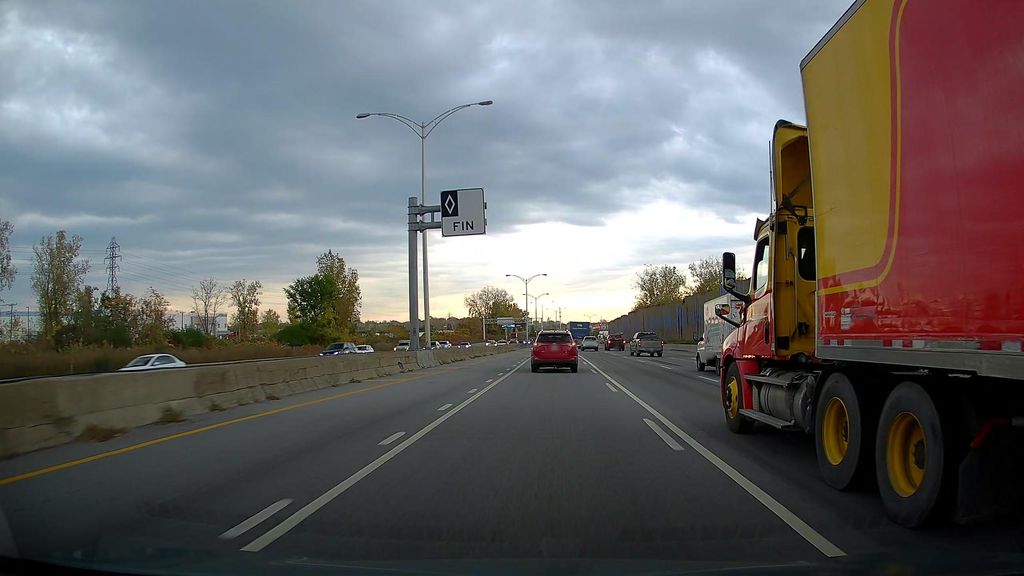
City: montreal